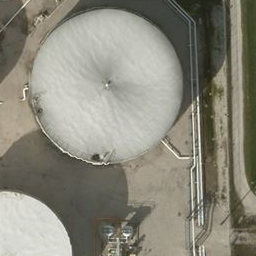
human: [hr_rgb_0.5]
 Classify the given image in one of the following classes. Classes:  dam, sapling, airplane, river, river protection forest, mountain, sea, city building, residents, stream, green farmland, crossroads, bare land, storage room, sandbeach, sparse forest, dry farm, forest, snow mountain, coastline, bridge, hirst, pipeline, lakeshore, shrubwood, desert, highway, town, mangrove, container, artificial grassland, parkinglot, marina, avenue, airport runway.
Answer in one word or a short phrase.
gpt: storage room